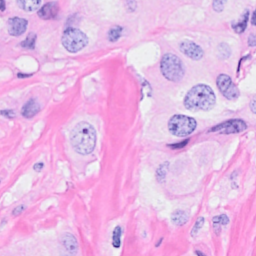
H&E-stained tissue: Breast